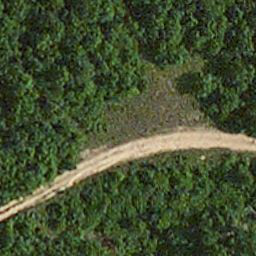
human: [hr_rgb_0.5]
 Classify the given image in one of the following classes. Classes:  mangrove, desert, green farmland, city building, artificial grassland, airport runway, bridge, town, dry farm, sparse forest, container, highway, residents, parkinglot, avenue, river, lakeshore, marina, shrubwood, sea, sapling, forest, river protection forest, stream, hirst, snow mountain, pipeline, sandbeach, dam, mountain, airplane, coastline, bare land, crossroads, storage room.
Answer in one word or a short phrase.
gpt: avenue